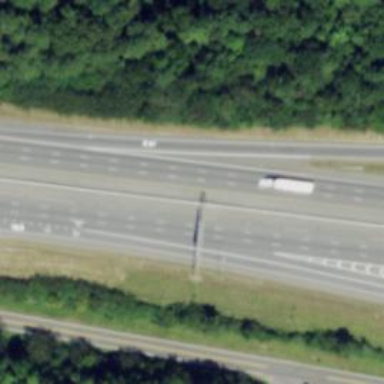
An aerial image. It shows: Motorway junction.